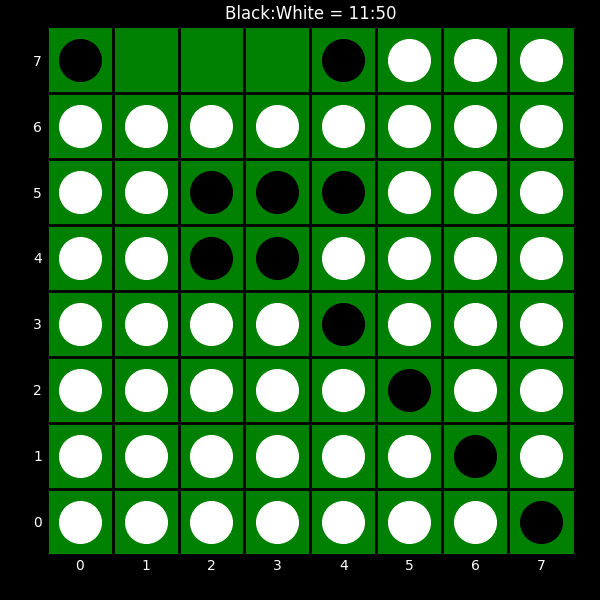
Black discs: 11
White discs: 50